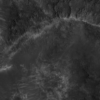
Label: not_dusty